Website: walmart
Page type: customer-info-address
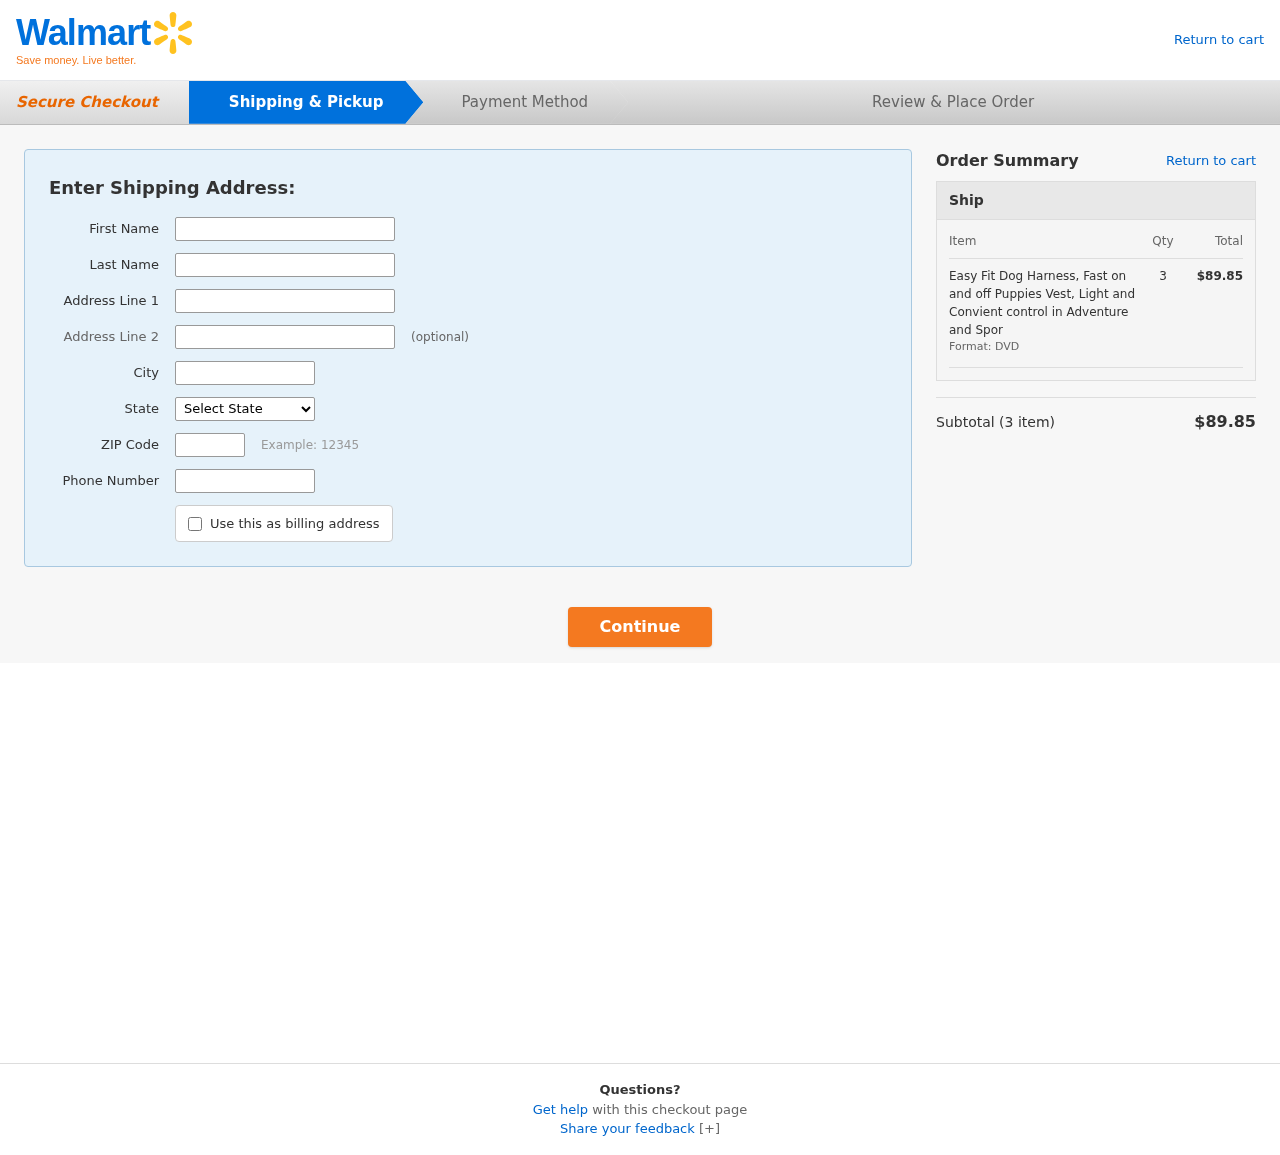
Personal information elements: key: PII_CITY
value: Rosefurt
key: PII_FIRSTNAME
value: Chelsea
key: PII_LASTNAME
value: Lopez
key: PII_PHONE
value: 4413428114
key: PII_POSTCODE
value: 69534
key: PII_STATE
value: Colorado
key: PII_STREET
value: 20178 Lindsey Parks
Product elements: key: PRODUCT1_NAME
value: Easy Fit Dog Harness, Fast on and off Puppies Vest, Light and Convient control in Adventure and Spor
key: PRODUCT1_QUANTITY
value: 3
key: PRODUCT1_LINE_TOTAL
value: $89.85
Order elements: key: ORDER_NUM_ITEMS
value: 3
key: ORDER_SUBTOTAL
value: $89.85